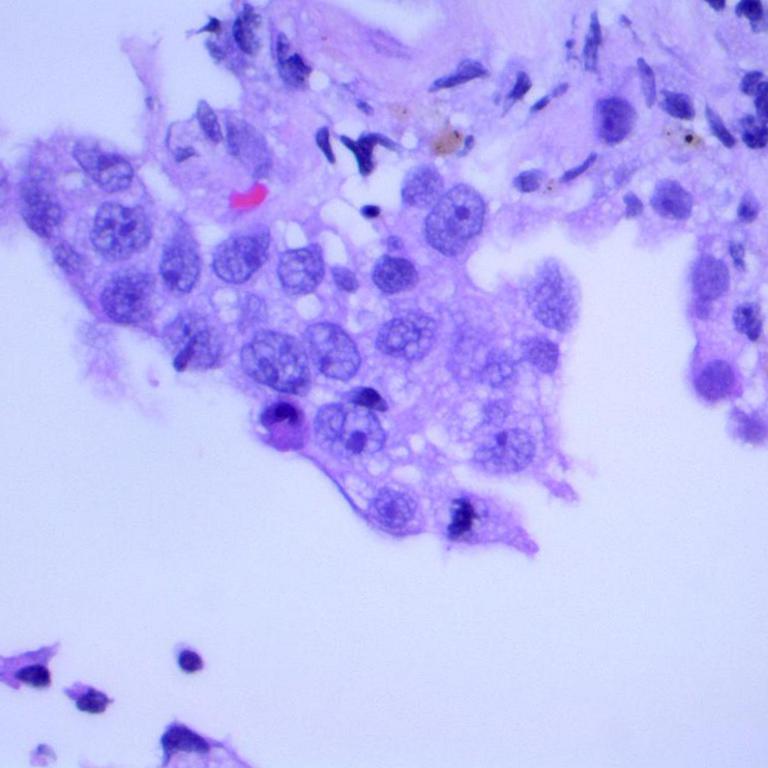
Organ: lung
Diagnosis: adenocarcinomas